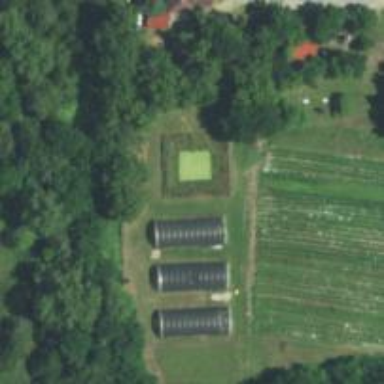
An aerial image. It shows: Agricultural building.